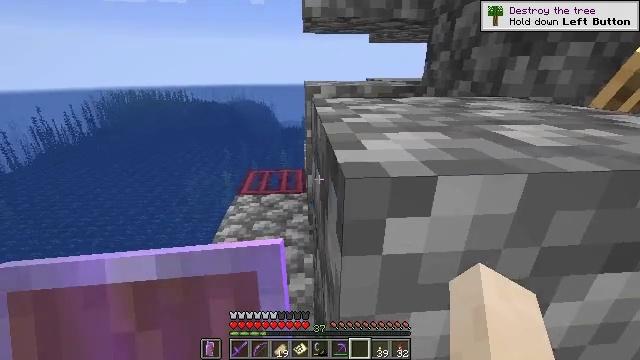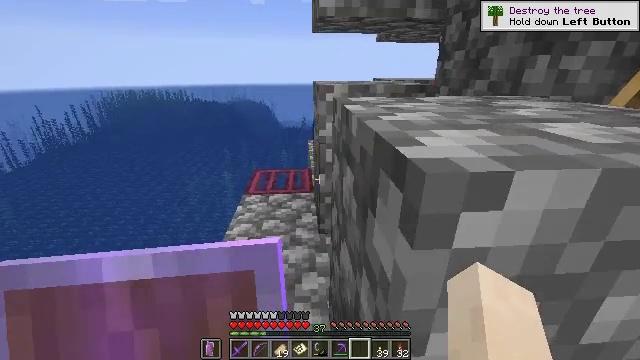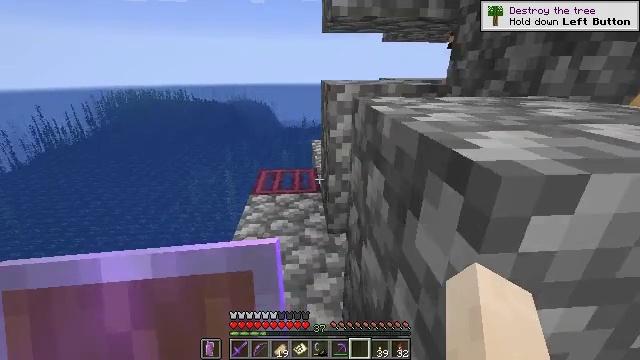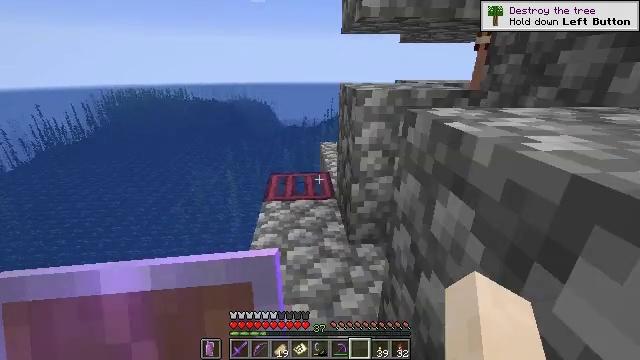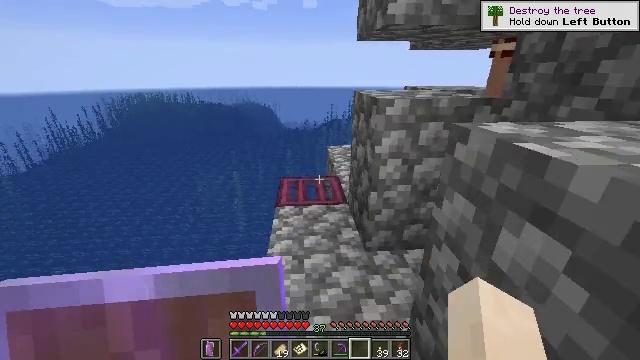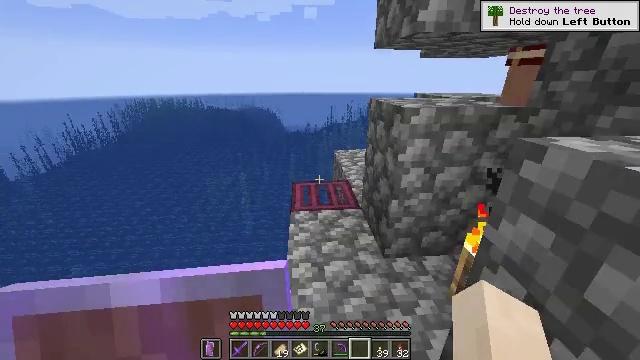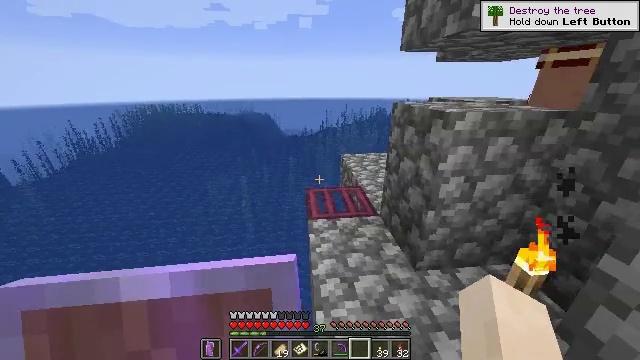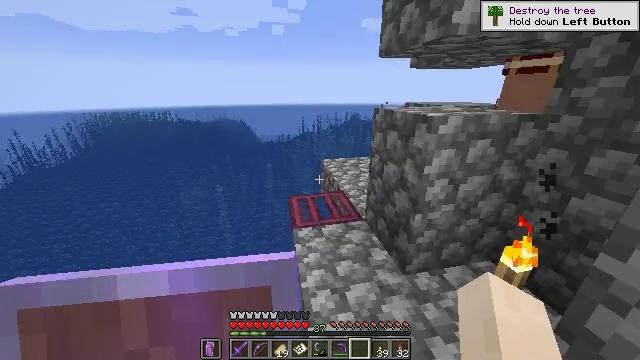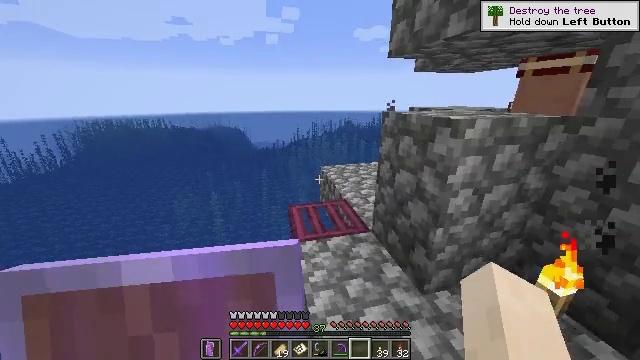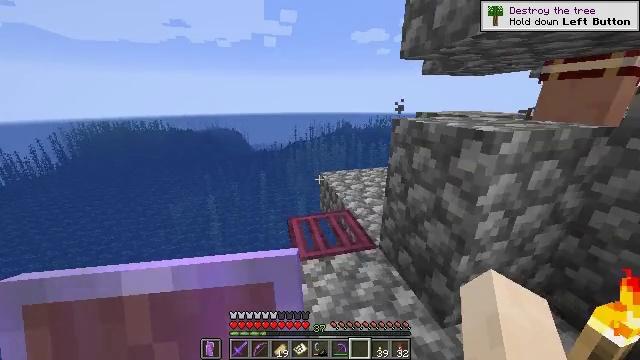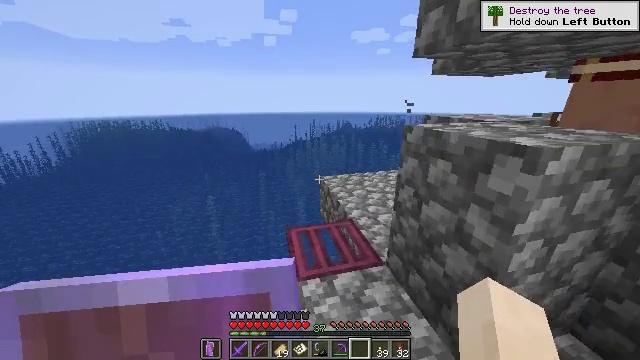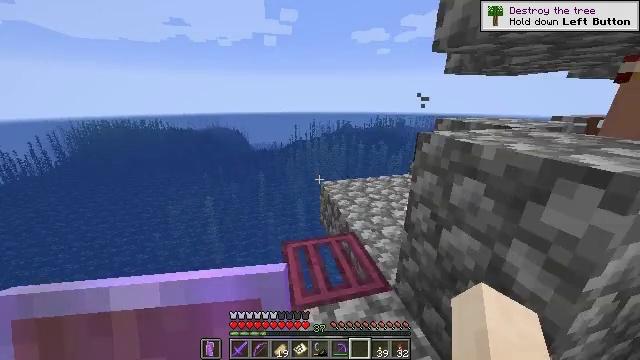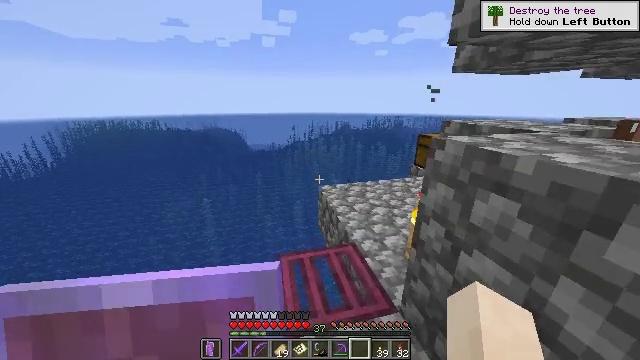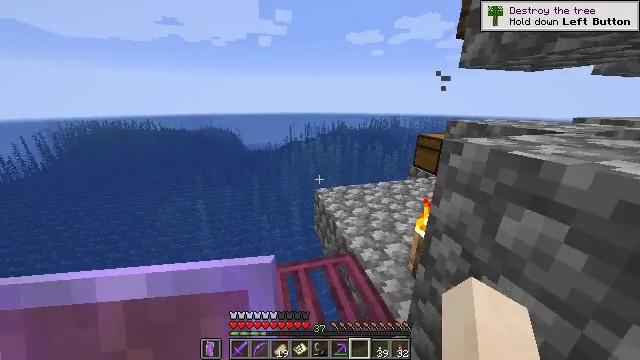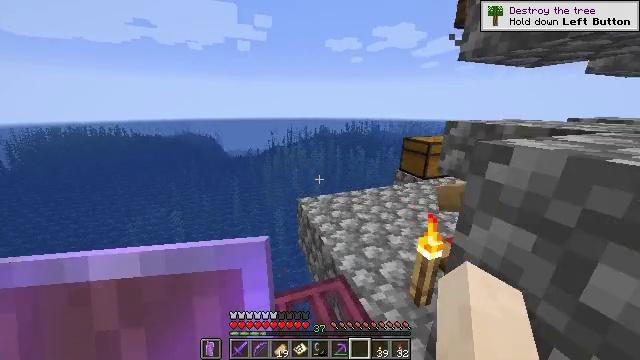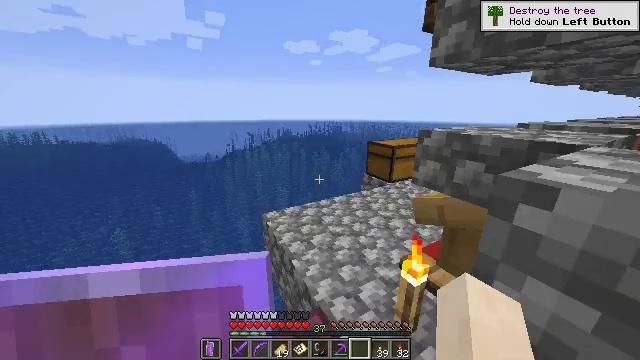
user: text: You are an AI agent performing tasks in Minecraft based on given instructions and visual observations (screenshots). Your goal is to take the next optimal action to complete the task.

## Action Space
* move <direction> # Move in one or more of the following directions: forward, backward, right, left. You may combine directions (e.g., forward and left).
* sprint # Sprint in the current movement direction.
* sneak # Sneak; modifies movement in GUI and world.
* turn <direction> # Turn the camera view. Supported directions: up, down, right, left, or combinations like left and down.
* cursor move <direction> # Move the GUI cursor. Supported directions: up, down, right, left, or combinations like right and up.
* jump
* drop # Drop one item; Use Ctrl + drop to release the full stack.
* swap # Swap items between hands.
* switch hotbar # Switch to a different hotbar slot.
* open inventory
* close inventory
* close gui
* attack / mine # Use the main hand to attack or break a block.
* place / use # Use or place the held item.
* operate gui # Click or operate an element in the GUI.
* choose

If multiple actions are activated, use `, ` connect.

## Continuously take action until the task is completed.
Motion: motion action
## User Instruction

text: Interact with the crafting table to make a filled map.
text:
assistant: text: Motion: move forward and move left, sprint
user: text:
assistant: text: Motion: move forward and move left, sprint
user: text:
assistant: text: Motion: move forward and move left, sprint
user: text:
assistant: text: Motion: move forward and move left, sprint
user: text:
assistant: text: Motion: move forward and move left, sprint
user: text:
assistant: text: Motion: move forward and move left, sprint, turn right
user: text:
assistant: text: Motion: move forward, sprint, turn right and up
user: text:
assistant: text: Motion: move forward, sprint, turn right and up
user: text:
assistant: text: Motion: move forward, sprint
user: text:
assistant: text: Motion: move forward, sprint
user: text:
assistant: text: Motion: move forward, sprint
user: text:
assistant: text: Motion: move forward, sprint
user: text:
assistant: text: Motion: move forward, sprint
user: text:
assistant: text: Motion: move forward, sprint, turn right and up
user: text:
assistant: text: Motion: move forward, sprint, turn right
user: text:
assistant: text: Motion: move forward, sprint, turn right
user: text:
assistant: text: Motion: move forward, sprint, turn right and down
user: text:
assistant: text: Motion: move forward, sprint
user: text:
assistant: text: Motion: move forward, sprint, turn right
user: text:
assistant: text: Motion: move forward, sprint
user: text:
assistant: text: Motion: move forward, sprint
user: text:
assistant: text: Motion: move forward, sprint, turn right
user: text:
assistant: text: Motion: move forward, sprint, turn right
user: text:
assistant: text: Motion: move forward, sprint, turn right and down
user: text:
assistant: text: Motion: move forward, sprint, turn right and down
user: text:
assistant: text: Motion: move forward, sprint
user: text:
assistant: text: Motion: move forward, sprint
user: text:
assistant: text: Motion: move forward, sprint
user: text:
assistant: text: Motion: move forward, sprint
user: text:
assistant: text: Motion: move forward, sprint